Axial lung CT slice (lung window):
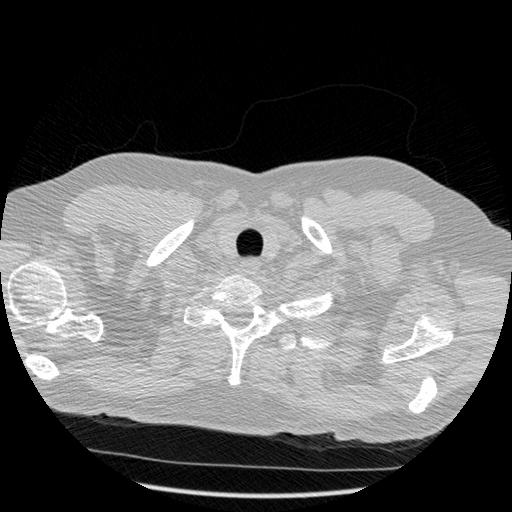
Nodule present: no